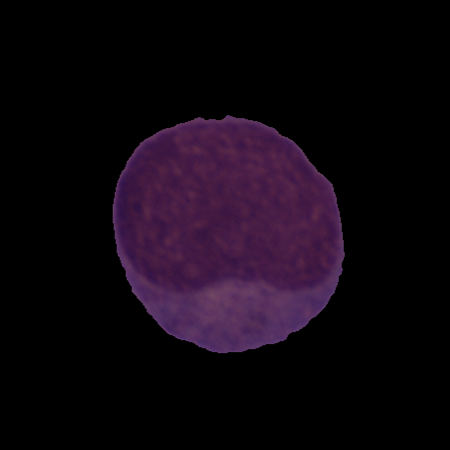
Label: healthy